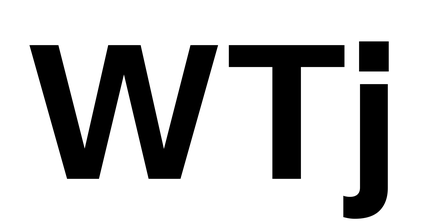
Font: InstrumentSans_Bold